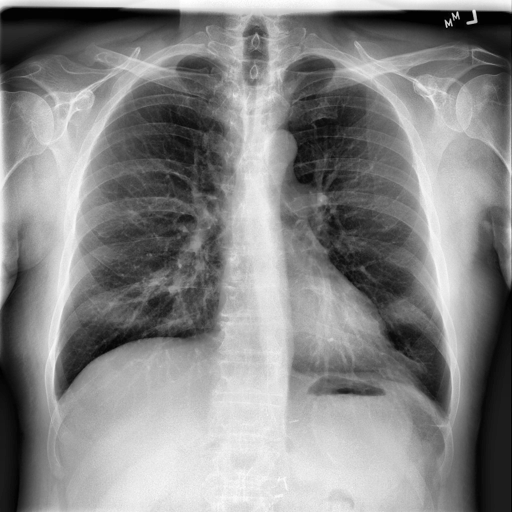
Finding: NORMAL